Question: I use Style.Triggers & DataTrigger to Enable/Disable a button.
But the style I've applied is gone. It is the Expression Dark.
Thanks!!!
'''
<Application.Resources>
<ResourceDictionary x:Uid="ResourceDictionary_1" >
<ResourceDictionary.MergedDictionaries>
<ResourceDictionary x:Uid="ResourceDictionary_3" Source="/Themes/ExpressionDark.xaml" />
</ResourceDictionary.MergedDictionaries>
</ResourceDictionary>
</Application.Resources>
'''

---
'''
<Style TargetType="{x:Type Button}" BasedOn="{StaticResource {x:Type Button}}" >
'''
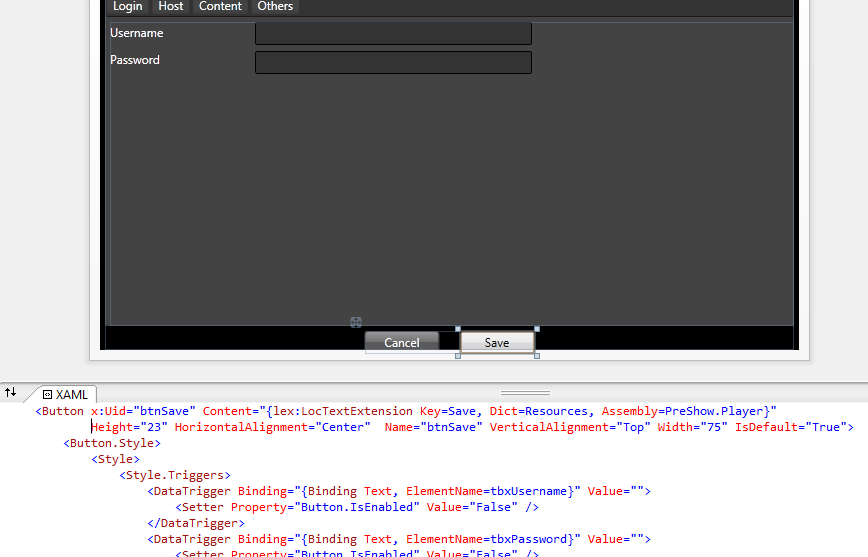
Answer: In your Style try something like this:
'''
<Button ....>
<Button.Style>
<Style TargetType="{x:Type Button}" BasedOn="{StaticResource {x:Type Button}}">
....
</Style>
</Button.Style>
</Button>
'''